Question: I need a font for an Android application that fills the line so I can control the space above and below the characters. In other words, no space for descenders below the letters or accents above them. Kind of like this sketch.

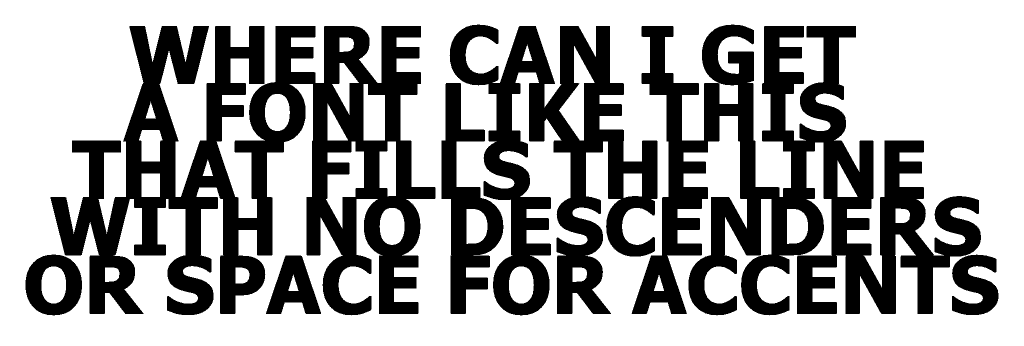
Answer: I had to make one by scaling an existing font using Type 3.2